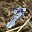
Label: 7